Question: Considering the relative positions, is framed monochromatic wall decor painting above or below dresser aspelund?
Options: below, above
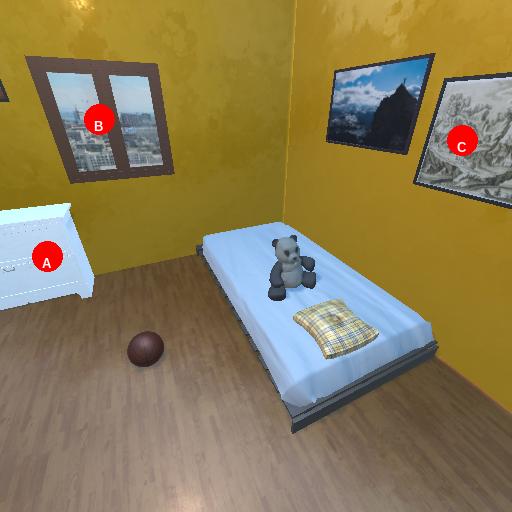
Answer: below